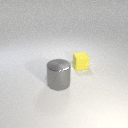
small yellow rubber cube behind large gray metal cylinder